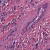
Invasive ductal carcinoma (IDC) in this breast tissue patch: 1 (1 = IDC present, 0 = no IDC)